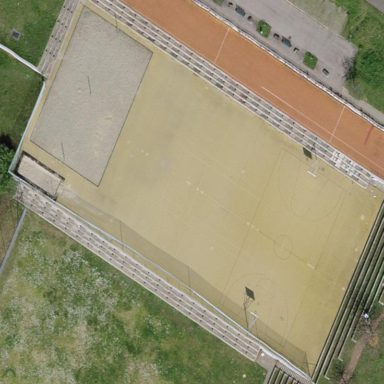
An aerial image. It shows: Tennis court on the leisure land pitch.